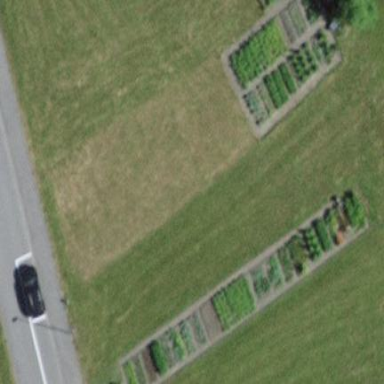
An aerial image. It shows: Community garden filled with leisure land.